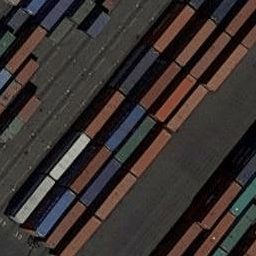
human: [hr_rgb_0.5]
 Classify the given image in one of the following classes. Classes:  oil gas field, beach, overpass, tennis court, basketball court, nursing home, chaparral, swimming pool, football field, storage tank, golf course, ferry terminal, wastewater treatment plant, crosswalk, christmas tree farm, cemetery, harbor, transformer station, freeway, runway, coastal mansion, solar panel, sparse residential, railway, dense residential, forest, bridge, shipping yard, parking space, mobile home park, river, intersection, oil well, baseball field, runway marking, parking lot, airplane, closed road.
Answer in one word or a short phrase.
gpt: shipping yard